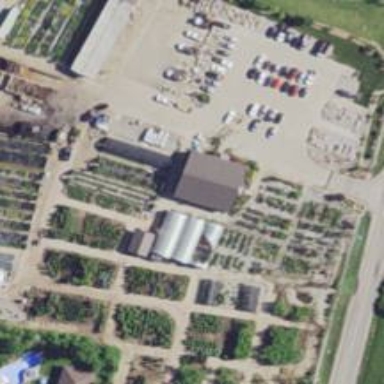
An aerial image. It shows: Garden center.